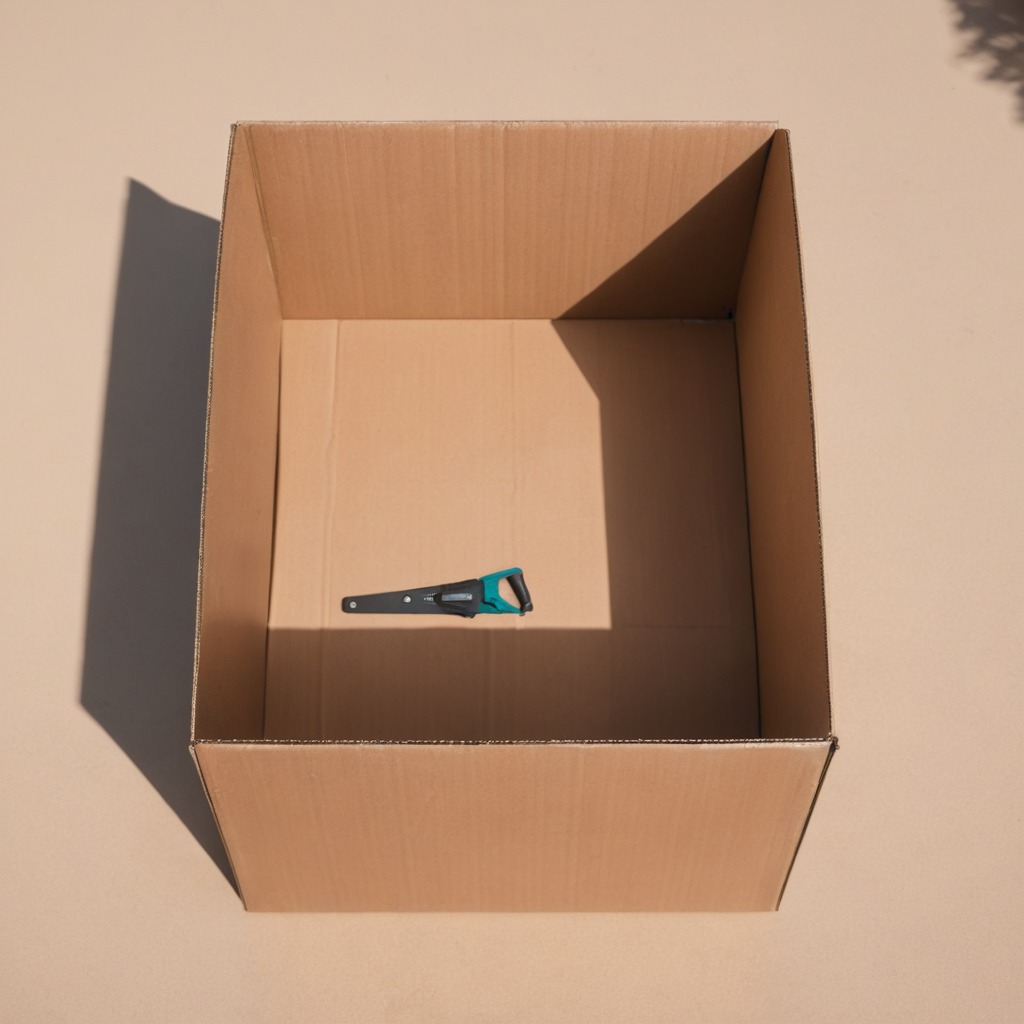
A metal saw is lying on the cardboard box surface in an outdoor workshop during daytime bright natural light soft shadows slightly creased but